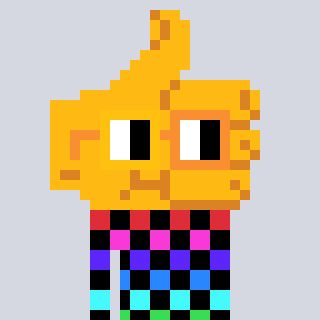
a pixel art character with square yellow and orange glasses, a thumbsup-shaped head and a gunk-colored body on a cool background